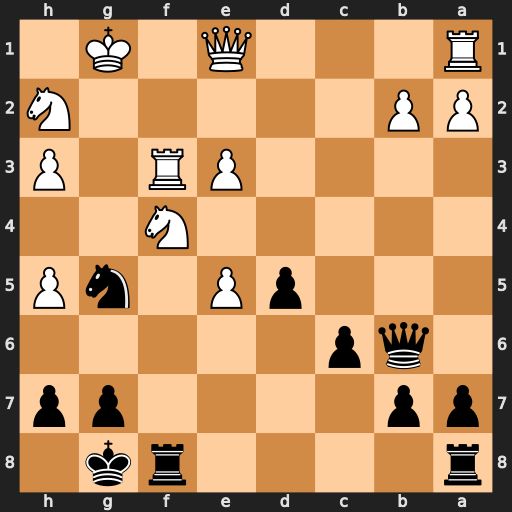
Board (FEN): r4rk1/pp4pp/1qp5/3pP1nP/5N2/4PR1P/PP5N/R3Q1K1
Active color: b
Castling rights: -
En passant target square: -
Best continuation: Nxf3+ Nxf3 Rxf4